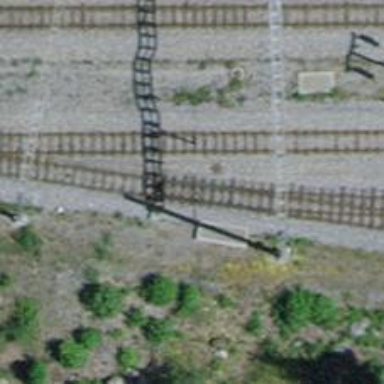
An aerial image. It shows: Railway switch with the turnout side on the left.